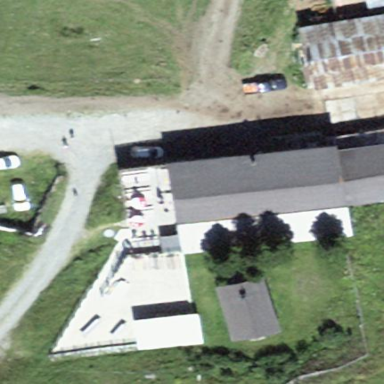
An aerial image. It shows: Restaurant in building.